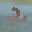
Label: 2